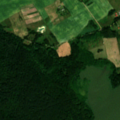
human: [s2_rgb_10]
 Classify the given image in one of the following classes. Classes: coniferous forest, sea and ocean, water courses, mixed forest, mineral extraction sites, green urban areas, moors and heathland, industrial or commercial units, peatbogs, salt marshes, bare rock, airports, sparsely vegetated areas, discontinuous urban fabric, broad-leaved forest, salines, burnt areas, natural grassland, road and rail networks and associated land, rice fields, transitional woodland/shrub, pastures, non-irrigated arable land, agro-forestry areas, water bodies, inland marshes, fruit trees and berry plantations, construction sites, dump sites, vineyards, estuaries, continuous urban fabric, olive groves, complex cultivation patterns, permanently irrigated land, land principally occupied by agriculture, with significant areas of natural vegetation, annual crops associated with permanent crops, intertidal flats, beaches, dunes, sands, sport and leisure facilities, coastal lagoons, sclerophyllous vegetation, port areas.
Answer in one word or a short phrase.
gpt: discontinuous urban fabric, non-irrigated arable land, land principally occupied by agriculture, with significant areas of natural vegetation, coniferous forest, mixed forest, water bodies